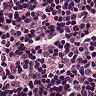
Metastatic tissue present: no